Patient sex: M
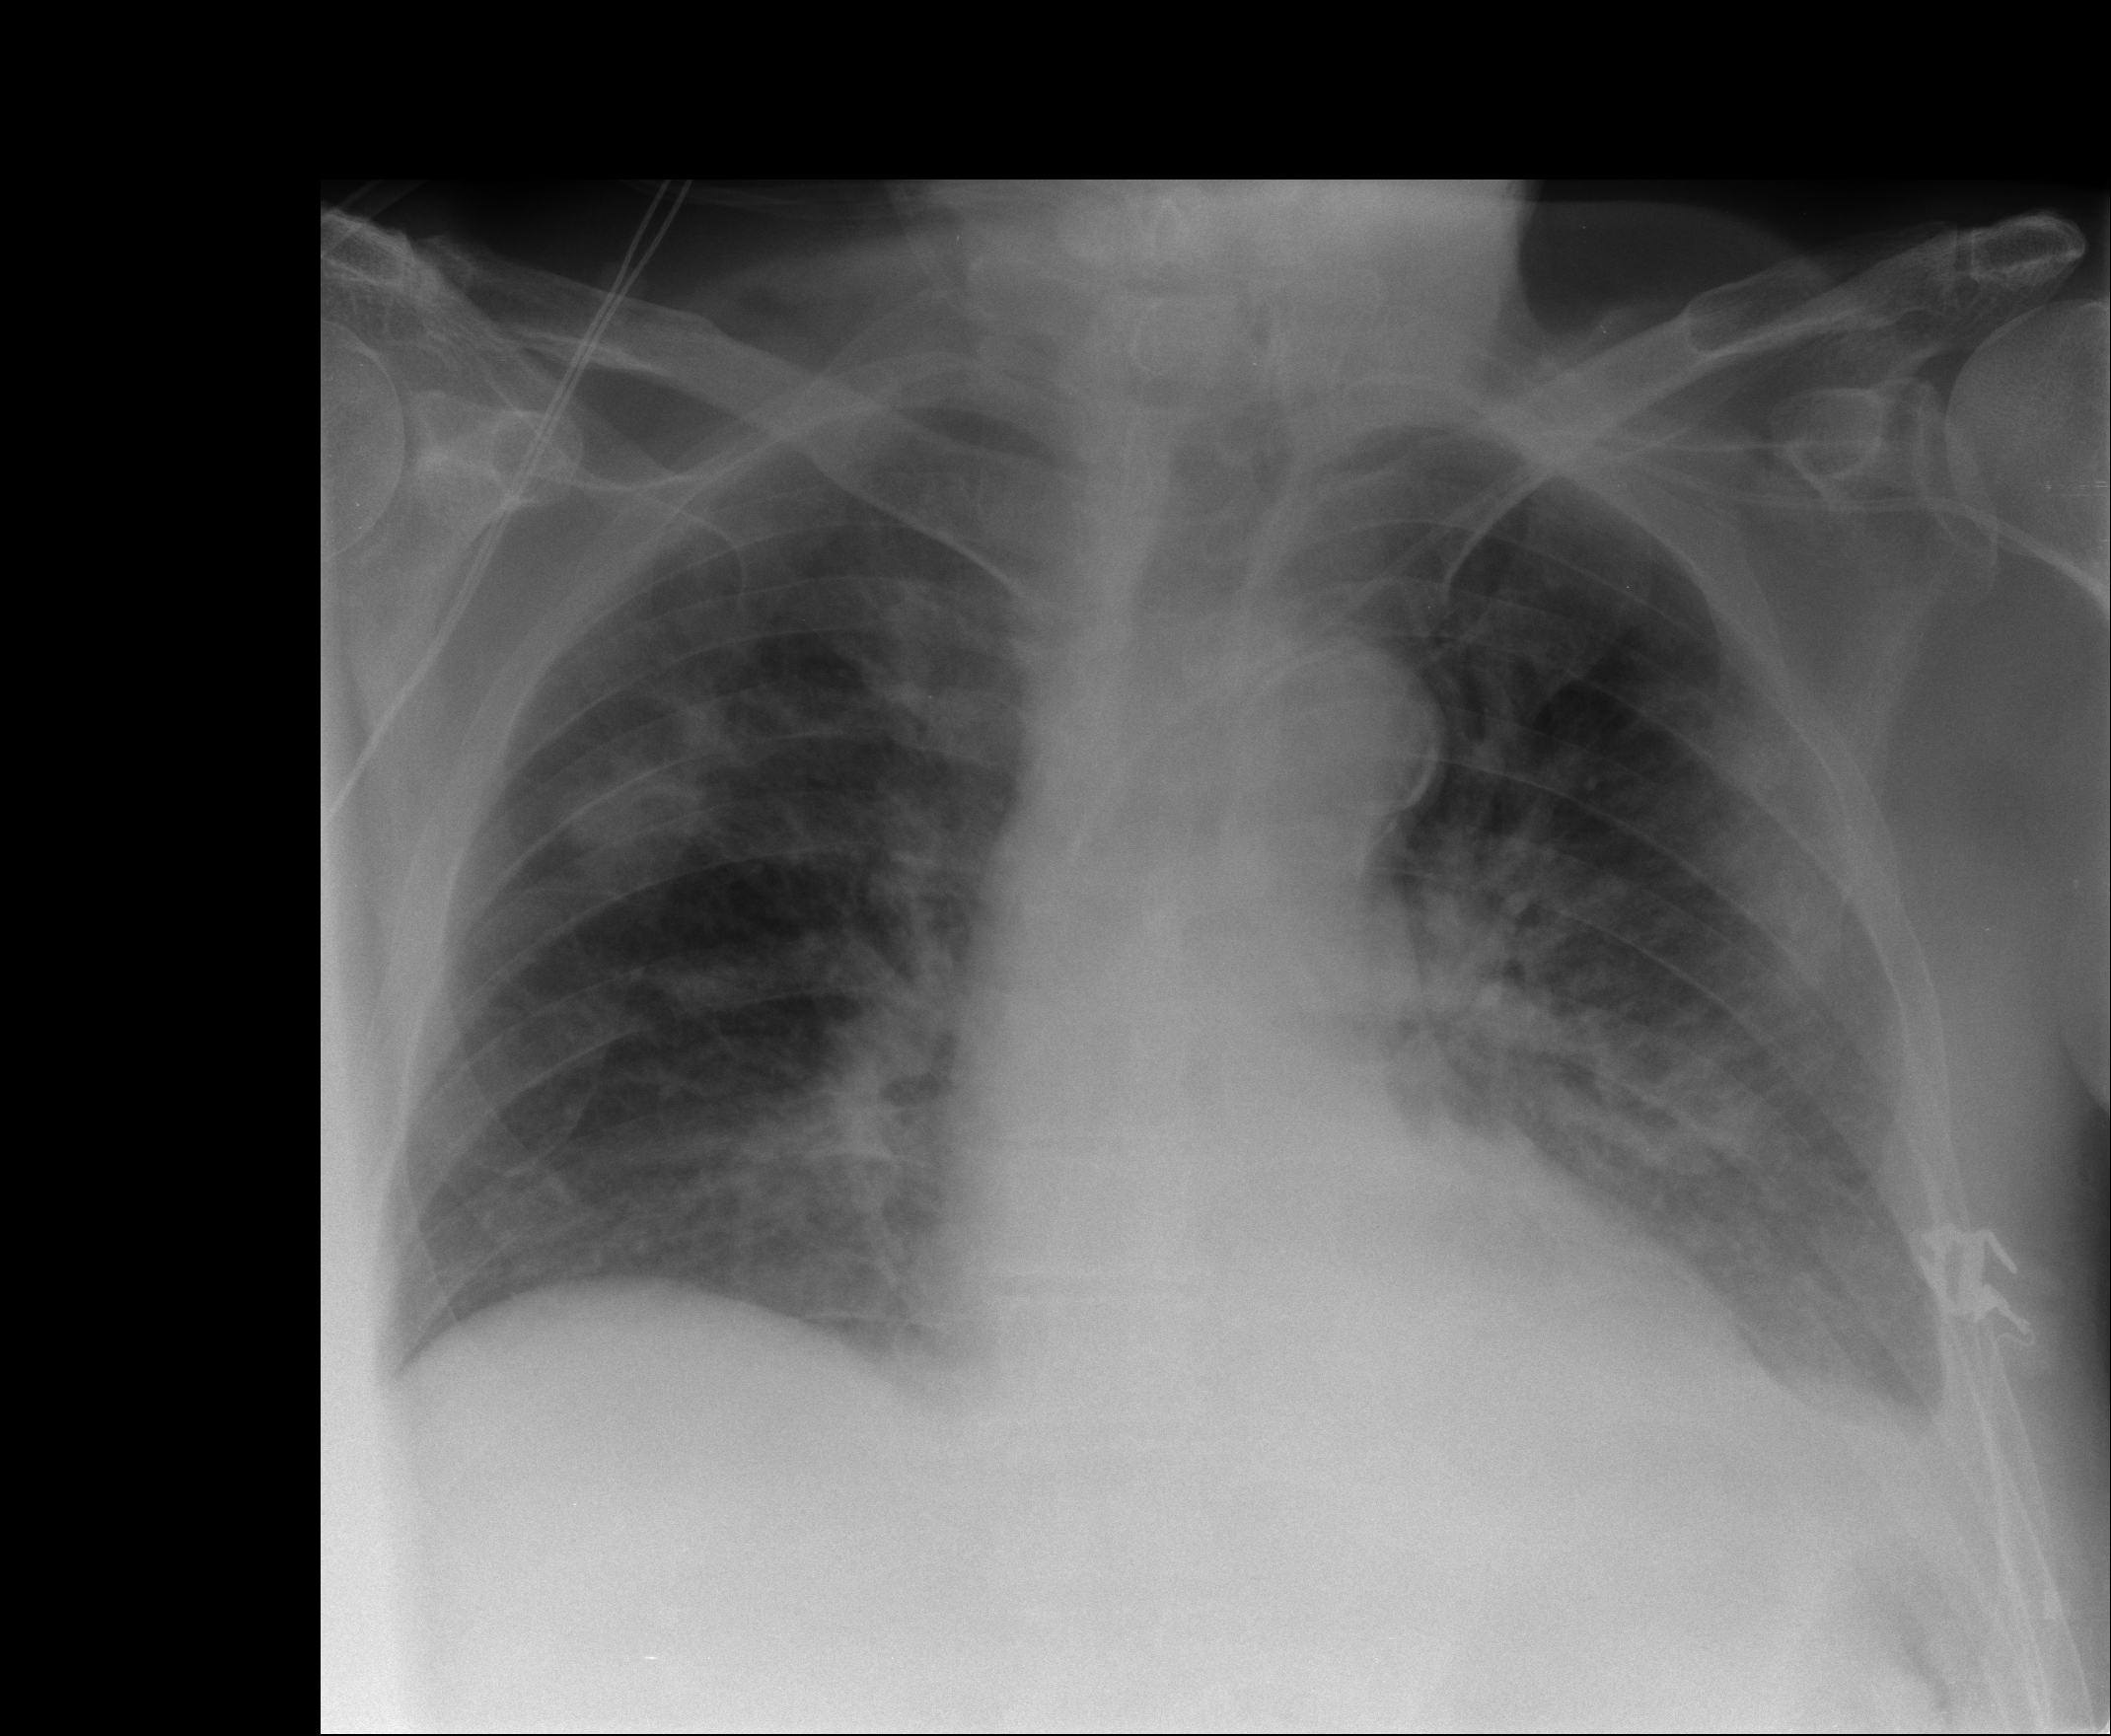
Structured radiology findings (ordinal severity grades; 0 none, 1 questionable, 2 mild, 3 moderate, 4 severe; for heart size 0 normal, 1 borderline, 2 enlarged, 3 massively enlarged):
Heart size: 2
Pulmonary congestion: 1
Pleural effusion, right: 0
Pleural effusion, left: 2
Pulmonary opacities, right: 2
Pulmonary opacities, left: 3
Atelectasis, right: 0
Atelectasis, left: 2